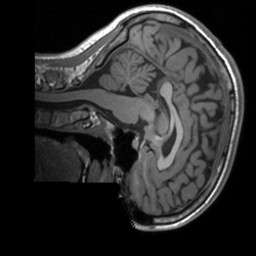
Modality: T1w
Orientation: sagittal
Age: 19
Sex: female
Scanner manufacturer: siemens
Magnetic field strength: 3 T
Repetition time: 1.9 s
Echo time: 0.00226 s